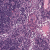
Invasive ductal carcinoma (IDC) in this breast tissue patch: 0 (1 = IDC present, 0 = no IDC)